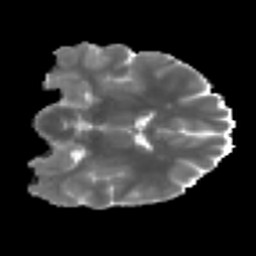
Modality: MD
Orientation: coronal
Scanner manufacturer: siemens
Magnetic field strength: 3 T
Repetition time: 3.6 s
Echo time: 0.092 s